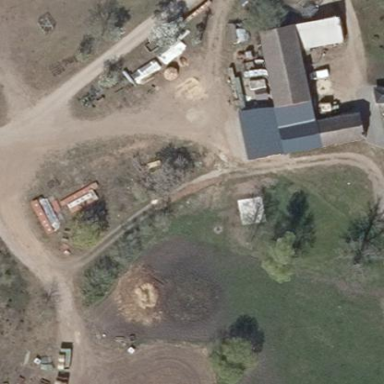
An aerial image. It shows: Farmyard area.